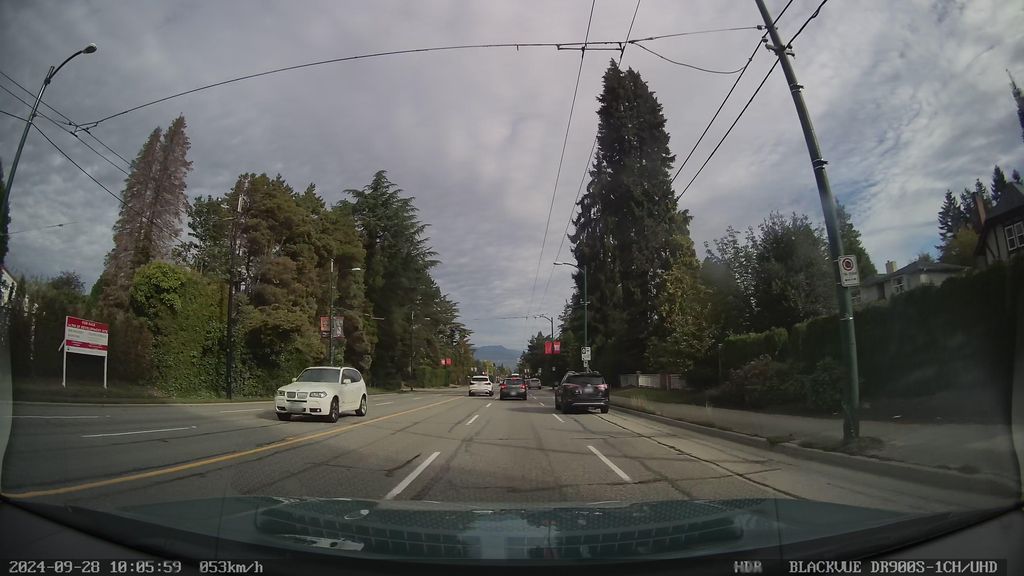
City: vancouver